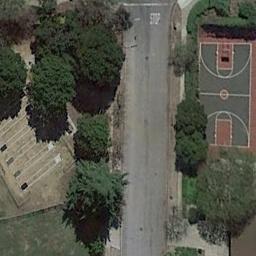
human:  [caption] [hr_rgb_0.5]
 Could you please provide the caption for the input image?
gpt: To the left of the basketball court is the main road .

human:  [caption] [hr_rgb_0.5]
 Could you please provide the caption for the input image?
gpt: A basketball court and a parking lot are on both side of a road .

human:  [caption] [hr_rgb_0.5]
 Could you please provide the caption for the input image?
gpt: A basketball court next to a road and a parking lot beside .

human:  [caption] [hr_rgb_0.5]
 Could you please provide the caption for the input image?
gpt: There is a road separates the basketball court and the bare concrete floor,With many trees nearby .

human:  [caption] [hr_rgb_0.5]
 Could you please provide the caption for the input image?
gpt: Many trees are near the basketball court .